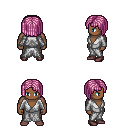
a pixel art fantasy rpg character, male body template, human, dark skin, white robe, metal pants, pink pageboy hairstyle, maroon shoes, four views (front, back, left, right), 2x2 character sprite sheet, small pixel art, hard edges, no anti-aliasing